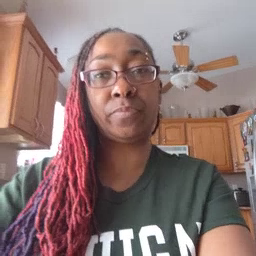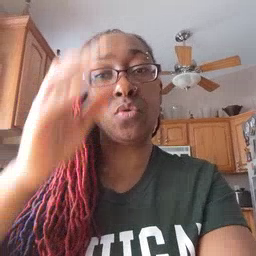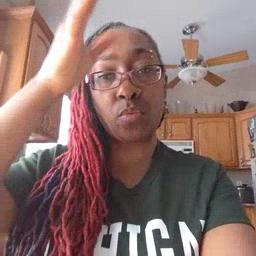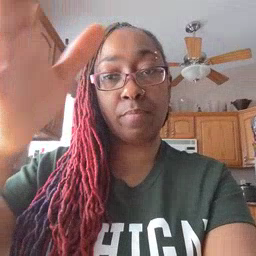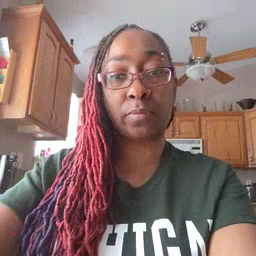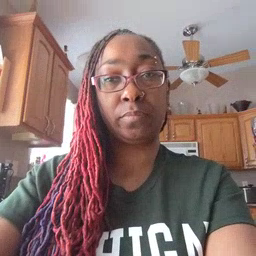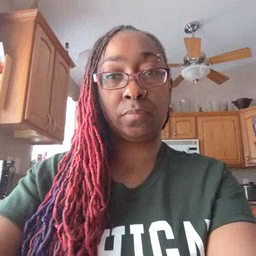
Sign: grandpa